На гладкой горизонтальной поверхности на расстоянии $s$ от стены покоится шайба массой $m$. На нее налетает вторая такая же шайба, движущаяся перпендикулярно стене со скоростью $u$ (см. рисунок, вид сверху). Известно, что удары шайб о стену упругие, а при центральном столкновении самих шайб рассеивается доля $\alpha$ ($0 < \alpha < 1$) их суммарной кинетической энергии в системе отсчета их центра масс.
Постройте качественный график зависимости расстояния $l$ между первой шайбой и стеной от времени $t$, отсчитываемого от момента первого столкновения шайб. Отметьте на нем характерные точки.
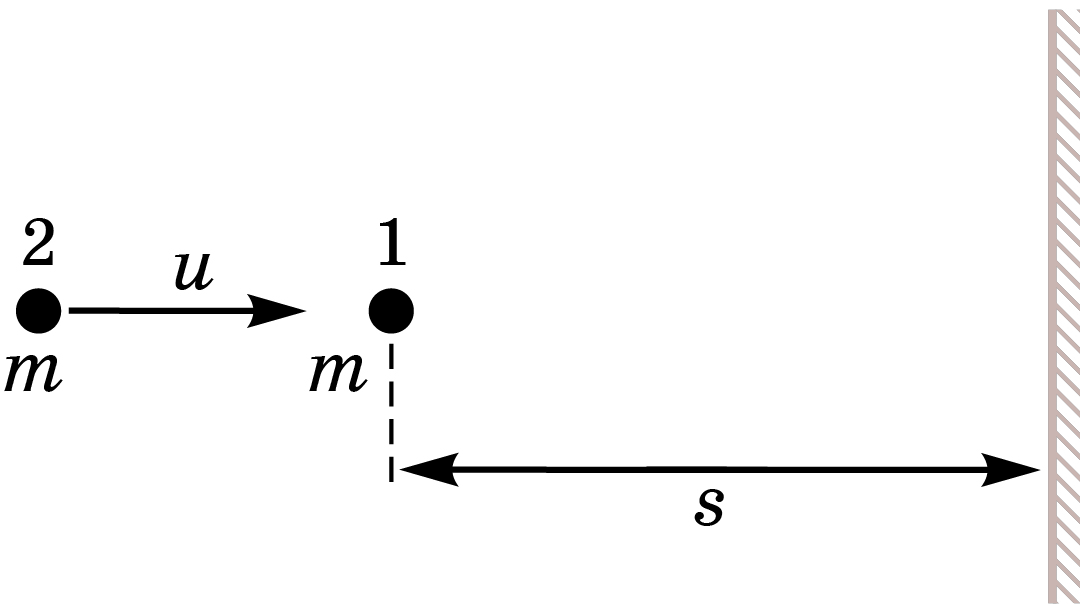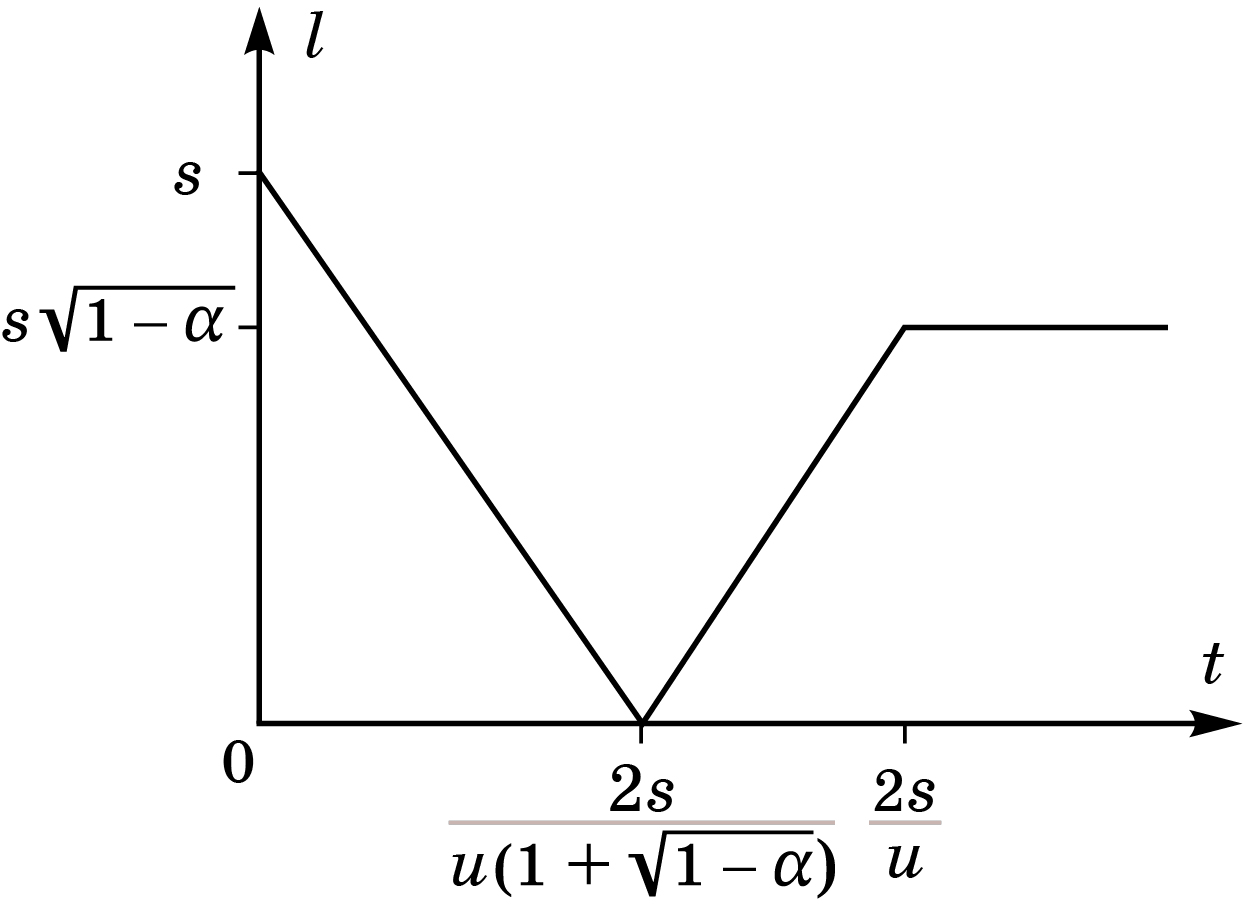
Решение: В решении идет речь о проекциях скоростей на ось $x$, направленную к стене. Первое столкновение шайб: Скорость центра масс: $u_{ц.м.}= u/2$, а проекции скоростей шайб в системе отсчета центра масс (СЦМ) равны $u/2$ и $-u/2$. Запишем энергию системы после столкновения в СЦМ, $v$ — скорости после соударения: \[ mu^2\cdot(1-\alpha)/4 = mv^2, v = \sqrt{1-\alpha}\cdot u/2 \] Обозначим: $\beta = \sqrt{1-\alpha}$. Возвращаясь в лабораторную СО, получим: $u_2=-\beta u/2+u/2 = (1-\beta)u/2$, $u_1= \beta u/2 + u/2 = (1+\beta)u/2$. После удара, первая шайба будет двигаться в сторону стены, упруго от неё отразится и полетит обратно со скоростью $-u_1 = -(1+\beta)u/2.$ Второе столкновение шайб: Первая движется со скоростью $-(1+\beta)u/2$, а вторая ей навстречу с $(1-\beta)u/2$. Скорость центра масс $$u_{ц.м.} = \dfrac{(1-\beta)u/2-(1+\beta)u/2}{2} = -\beta u/2$$, а скорости шайб в СЦМ: $-u/2$ и $u/2$. После удара доля $\alpha$ энергии рассеивается и скорости в СЦМ становятся равными $\beta u/2$ и $-\beta u/2$. Возвращаясь в лабораторную СО, получим, что скорость второй шайбы станет равна $u_2 = -\beta u/2 -\beta u/2 = -\beta u$, а первой $u_1 = \beta u/2 - \beta u/2 = 0$, следовательно первая шайба остановится. Три этапа для первой шайбы: 1) движение к стене со скоростью $(1+\beta)u/2$ 2) движение от стены со скоростью $(1+\beta)u/2$ 3) покой на расстоянии $s_1$ от стены Найдем времена движения на двух первых участках: Время от первого соударения, до удара о стену: $$t_1 = \dfrac{s}{(1+\beta)u/2} = \dfrac{2s}{(1+\beta)u}.$$ За это время вторая шайба проходит расстояние: \[ s_2 = u_2\cdot t_1 = (1-\beta)\dfrac{u}{2}\cdot \dfrac{2s}{(1+\beta)u} = \dfrac{(1-\beta)s}{1+\beta} ,\] и, следовательно, расстояние от второй шайбы до стены, или расстояние между шайбами после удара первой шайбы о стенку, равно: \[ s-\dfrac{(1-\beta)s}{1+\beta} = \dfrac{2\beta}{1+\beta}s.\] Шайбы сближаются со скоростью $(1+\beta)u/2+(1-\beta)u/2 = u$. Второе столкновение происходит через: \[ t_2 = \dfrac{2\beta}{1+\beta}\dfrac{s}{u},~t_1+t_2 = \dfrac{2s}{u} \] К этому результату можно прийти проще: По ЗСИ $mu_{л} +mu_{п} = mu~\rightarrow u = v_1 + v_2.$ Тогда суммарное перемещение двух шайб между ударами $2s = u_{л}t+u_{п}t = ut,$ и $t=\dfrac{2s}{u}$ Первая шайба удалится от стены на расстояние: \[ s_1 = \dfrac{2\beta}{1+\beta}\dfrac{s}{u}\cdot \dfrac{1+\beta}{2}u = \beta s = s\sqrt{1-\alpha}.\] Там она и остановится. График $l(t)$ имеет вид:
Темы:
T, Механика, Динамика, ЗСЭ, ЗСИ, Всероссийские